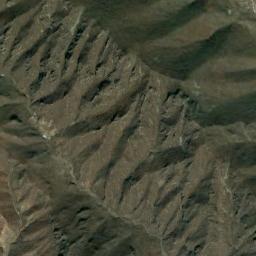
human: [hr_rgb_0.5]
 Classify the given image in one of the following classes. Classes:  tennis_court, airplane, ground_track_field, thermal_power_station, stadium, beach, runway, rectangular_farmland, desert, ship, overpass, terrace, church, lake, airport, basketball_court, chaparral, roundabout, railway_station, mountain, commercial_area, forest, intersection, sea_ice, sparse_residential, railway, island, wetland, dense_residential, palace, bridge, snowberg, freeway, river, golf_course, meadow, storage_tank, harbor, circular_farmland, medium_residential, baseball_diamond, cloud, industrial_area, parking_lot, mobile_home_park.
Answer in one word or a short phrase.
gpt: mountain